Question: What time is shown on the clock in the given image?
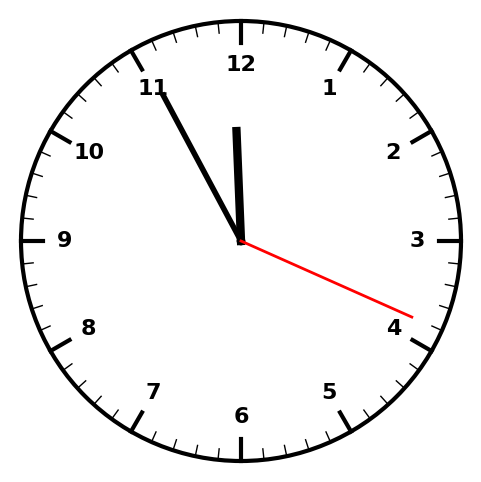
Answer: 11:55:19